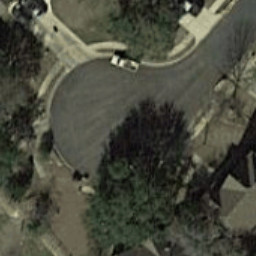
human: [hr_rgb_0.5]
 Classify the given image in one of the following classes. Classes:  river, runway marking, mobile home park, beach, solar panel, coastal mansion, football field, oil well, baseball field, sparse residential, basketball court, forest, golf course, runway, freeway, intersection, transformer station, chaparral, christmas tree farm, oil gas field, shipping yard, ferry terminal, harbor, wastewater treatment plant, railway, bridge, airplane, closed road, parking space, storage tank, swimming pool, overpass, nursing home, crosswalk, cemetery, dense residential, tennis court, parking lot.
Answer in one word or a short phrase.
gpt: closed road